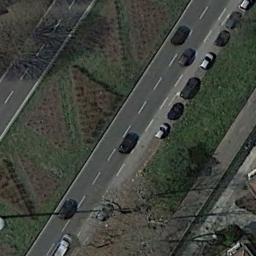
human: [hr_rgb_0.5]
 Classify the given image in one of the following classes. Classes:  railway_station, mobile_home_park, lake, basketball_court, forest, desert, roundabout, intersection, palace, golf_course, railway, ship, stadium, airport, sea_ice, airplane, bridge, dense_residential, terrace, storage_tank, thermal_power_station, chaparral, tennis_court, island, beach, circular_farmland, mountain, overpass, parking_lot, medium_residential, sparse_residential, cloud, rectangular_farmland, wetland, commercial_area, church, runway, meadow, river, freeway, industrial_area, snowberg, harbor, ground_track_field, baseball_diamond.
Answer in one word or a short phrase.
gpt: freeway